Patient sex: M
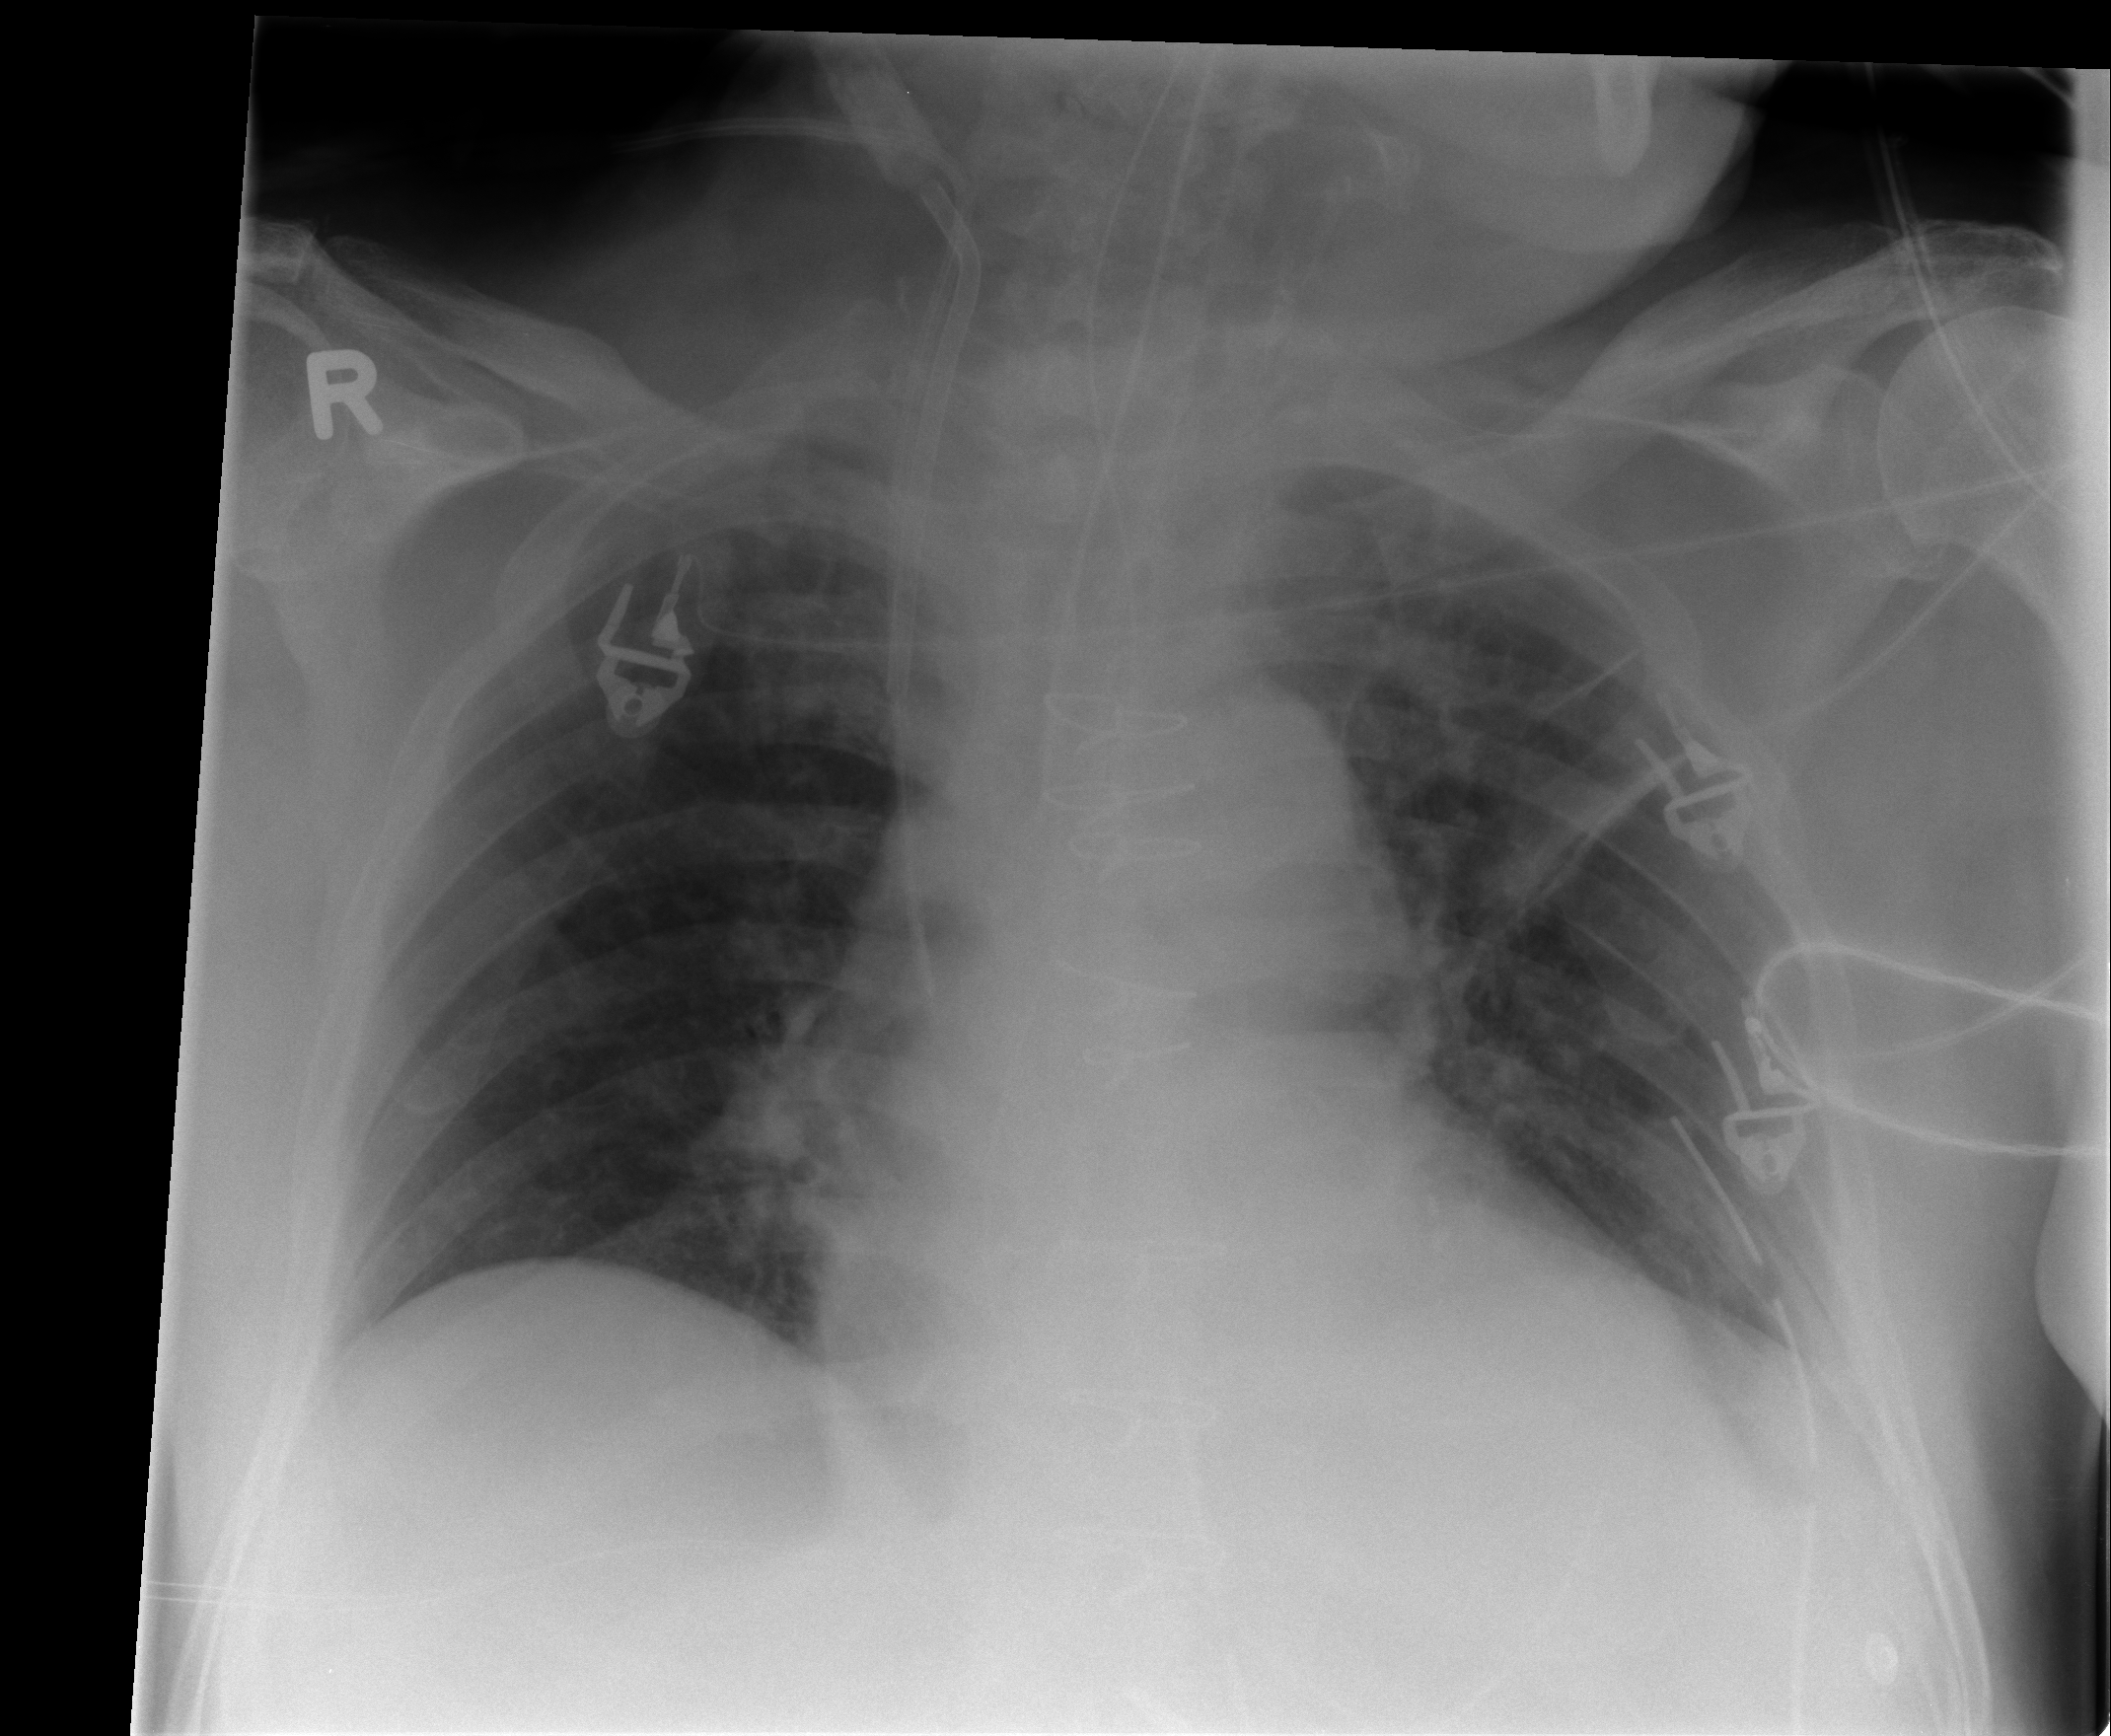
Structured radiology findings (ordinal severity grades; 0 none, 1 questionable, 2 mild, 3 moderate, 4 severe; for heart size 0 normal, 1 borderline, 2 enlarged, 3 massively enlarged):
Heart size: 0
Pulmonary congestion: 2
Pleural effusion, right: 0
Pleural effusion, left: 0
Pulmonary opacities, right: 0
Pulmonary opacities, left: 2
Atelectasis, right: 2
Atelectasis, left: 2